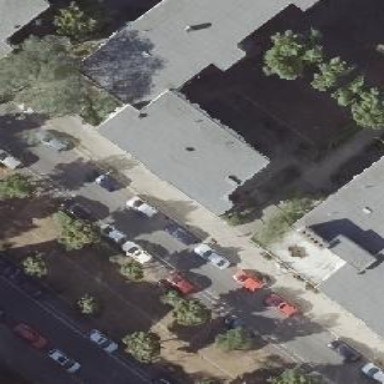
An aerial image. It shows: Flat-roofed residential building.